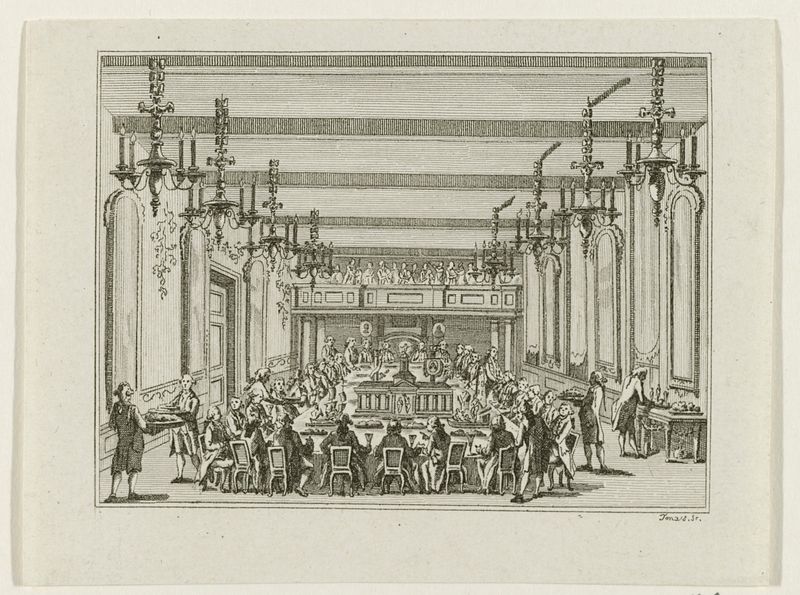
Titel: Alliantiemaaltijd te Amsterdam
Künstler: Pieter Hendrik Jonxis
Standort: Amsterdam
Institution: Rijksmuseum
Schlagwörter: menschen, fenster, raum, stuhl, stühle, tisch, zeichnung, versammlung, wand, diener, decke, blatt, balkon, saal, essen, kronleuchter, leuchter, galerie, stich, voll, sitzung